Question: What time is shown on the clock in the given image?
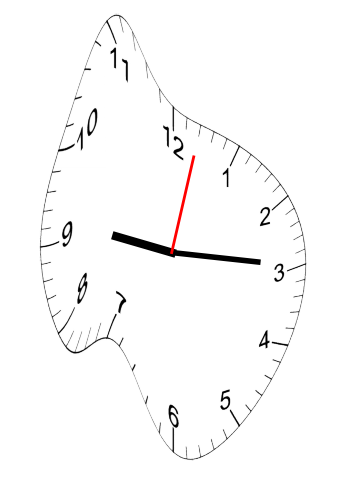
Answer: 09:15:02